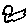
Label: bird